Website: crate-barrel
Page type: cart
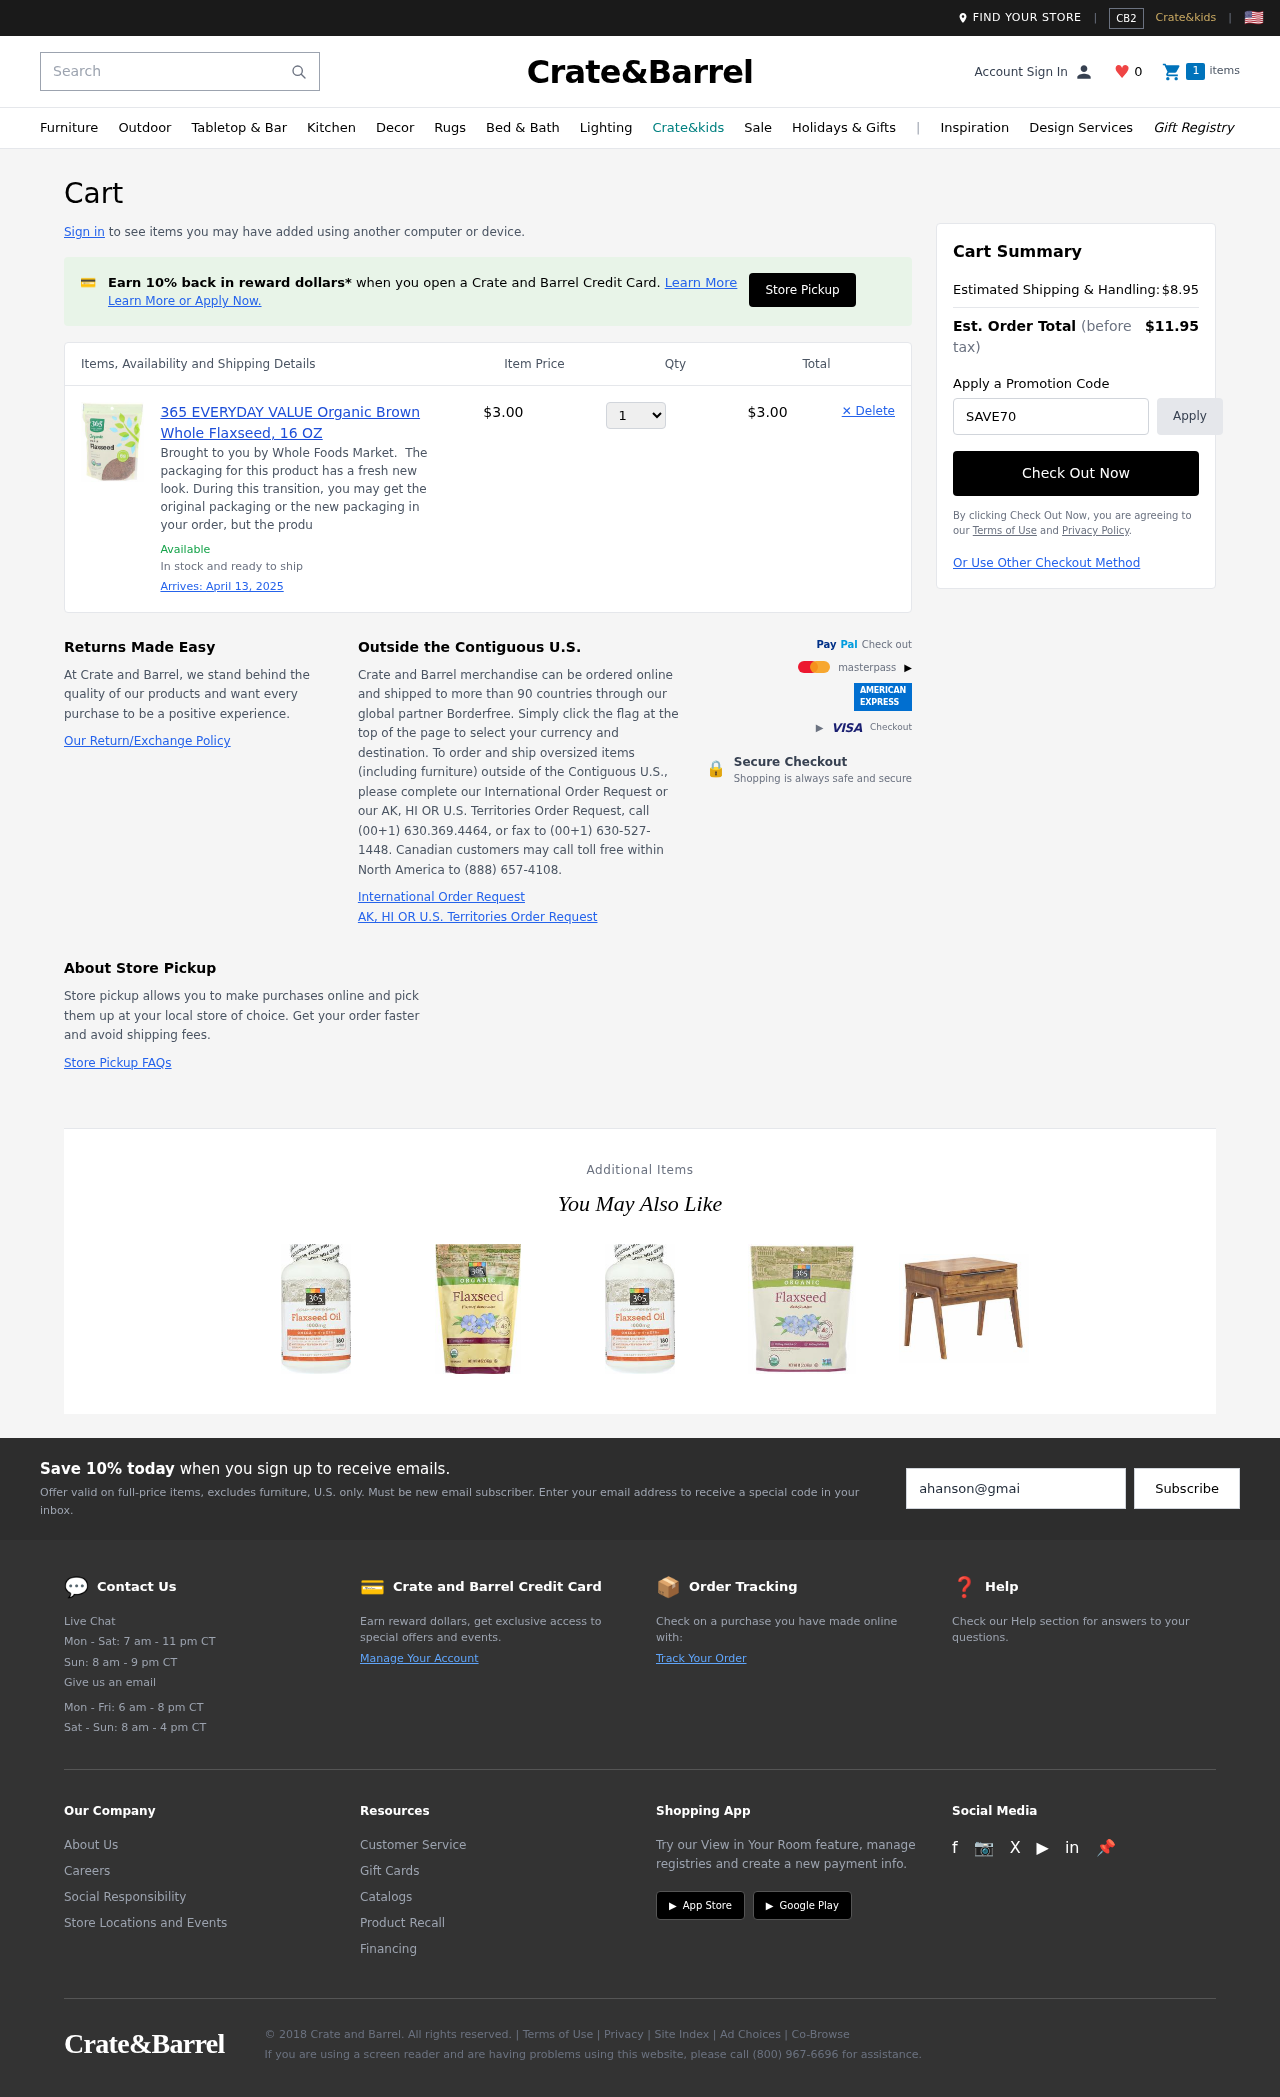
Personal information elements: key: PII_PROMO_CODE
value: SAVE70
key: PII_EMAIL
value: ahanson@gmail.com
Product elements: key: PRODUCT1_DESC
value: Brought to you by Whole Foods Market.  The packaging for this product has a fresh new look. During this transition, you may get the original packaging or the new packaging in your order, but the produ
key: PRODUCT1_NAME
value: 365 EVERYDAY VALUE Organic Brown Whole Flaxseed, 16 OZ
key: PRODUCT1_PRICE
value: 3
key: PRODUCT1_QUANTITY
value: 1
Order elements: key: ORDER_DELIVERY_DATE
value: April 13, 2025
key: ORDER_SUBTOTAL
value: $3.00
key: ORDER_SHIPPING_COST
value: $8.95
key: ORDER_TOTAL
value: $11.95